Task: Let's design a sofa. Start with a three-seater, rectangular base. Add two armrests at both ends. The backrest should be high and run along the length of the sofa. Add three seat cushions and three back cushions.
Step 62:
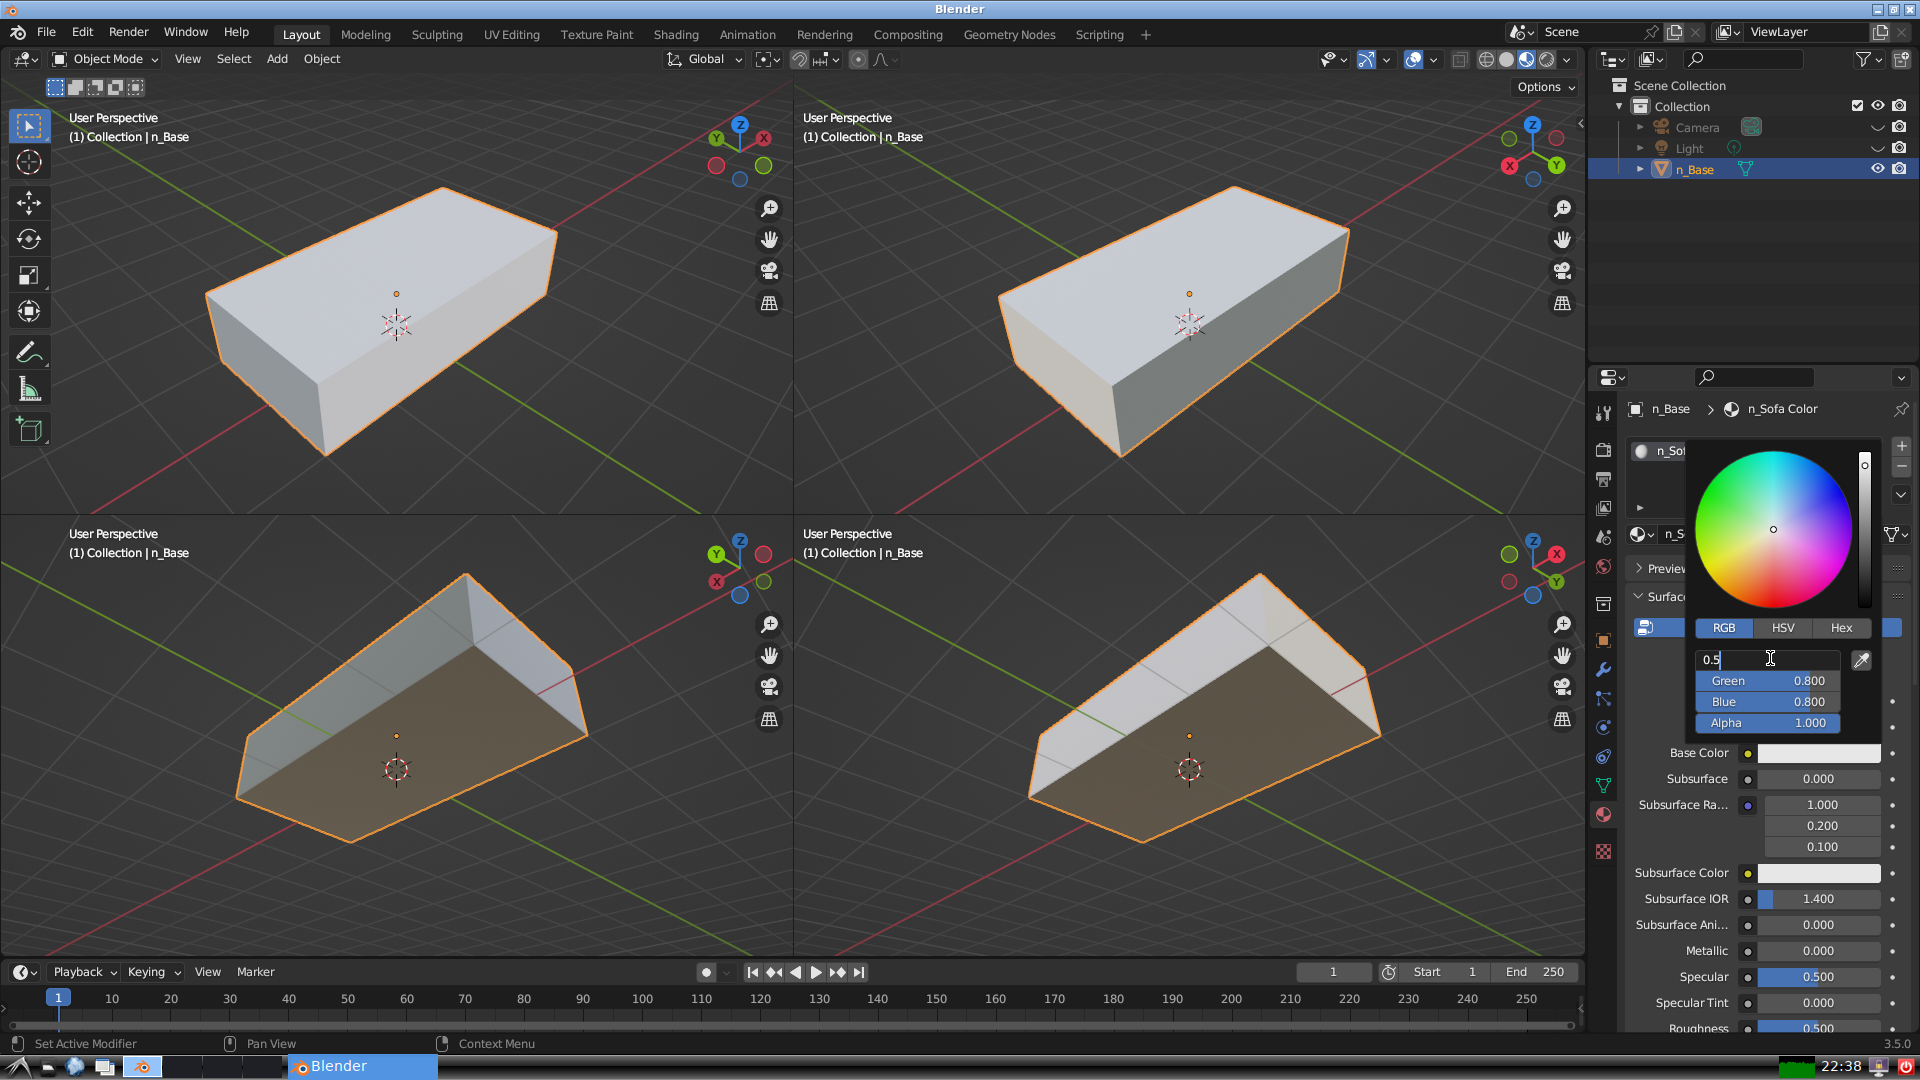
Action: {"key_press": ['Return']}